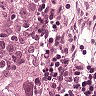
Metastatic tissue present: yes